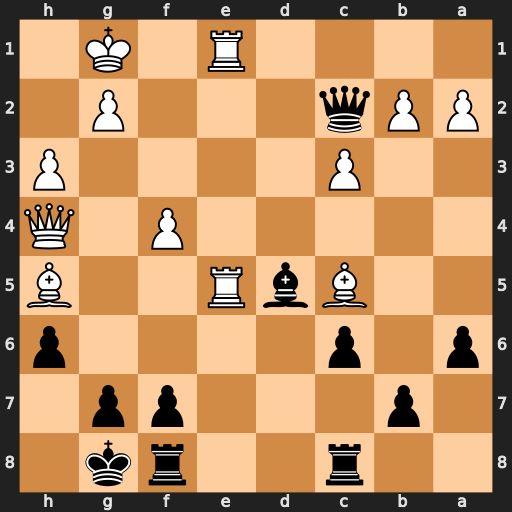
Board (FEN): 2r2rk1/1p3pp1/p1p4p/2BbR2B/5P1Q/2P4P/PPq3P1/4R1K1
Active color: b
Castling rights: -
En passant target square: -
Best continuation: Qxg2#